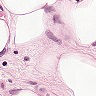
Metastatic tissue present: yes